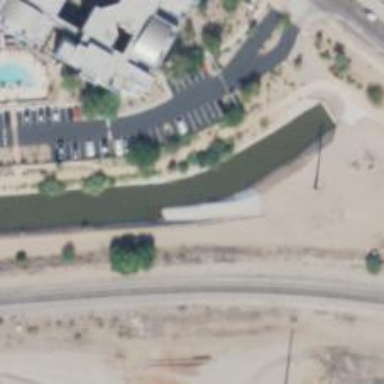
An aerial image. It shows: Canal.